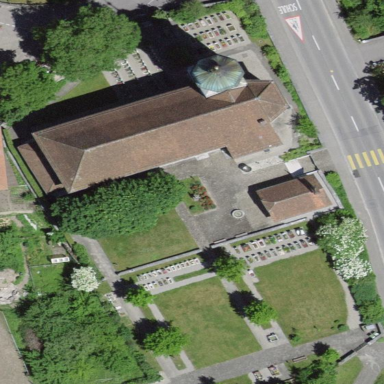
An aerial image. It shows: Graveyard.